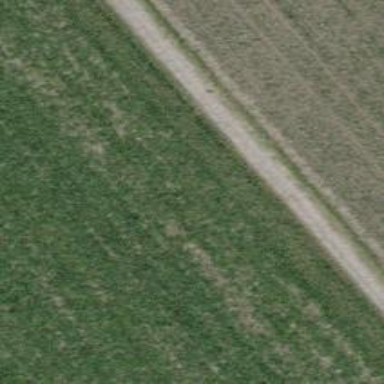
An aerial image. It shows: Agricultural track with grade3 tracktype.